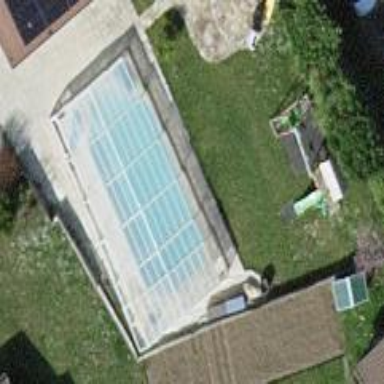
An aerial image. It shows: Swimming pool located in leisure land.